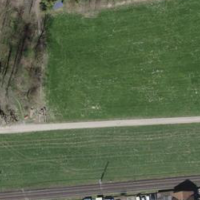
EUNIS habitat code: 24
Species observed at this site:
Narcissus pseudonarcissus